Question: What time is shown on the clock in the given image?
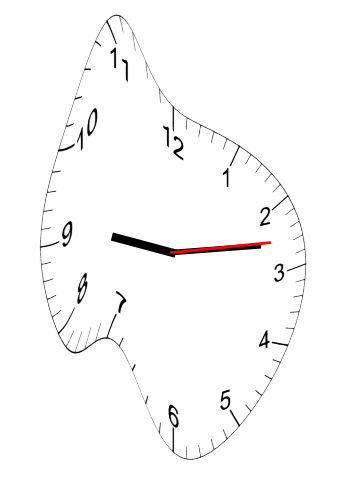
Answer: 09:13:13